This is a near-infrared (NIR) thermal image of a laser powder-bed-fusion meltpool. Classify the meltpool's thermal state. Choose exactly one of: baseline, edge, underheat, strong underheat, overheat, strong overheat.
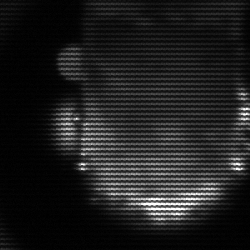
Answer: baseline